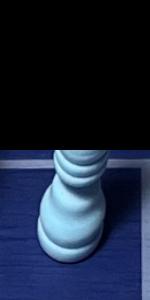
Label: Bishop_White